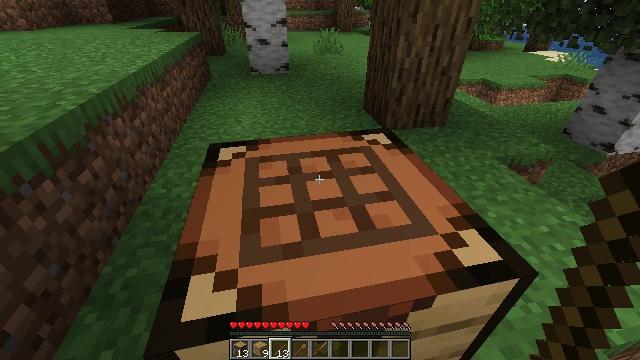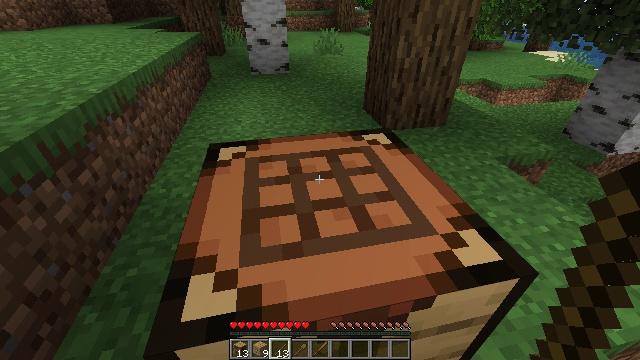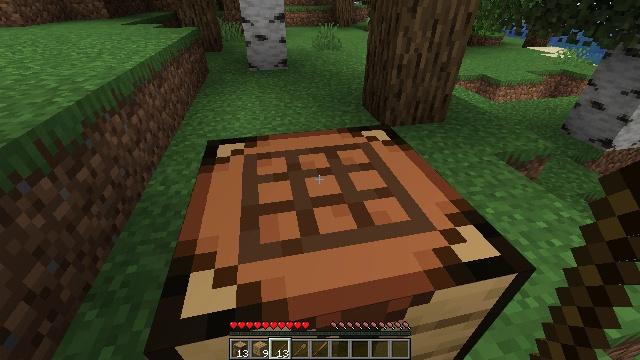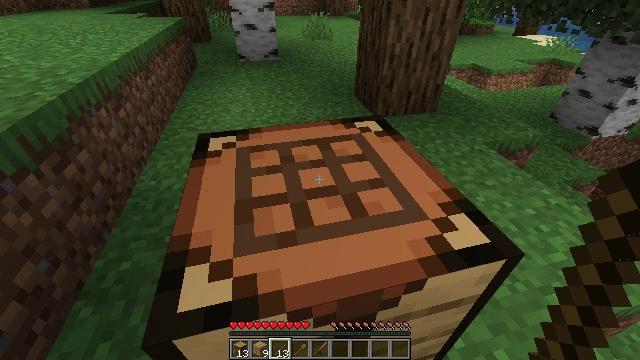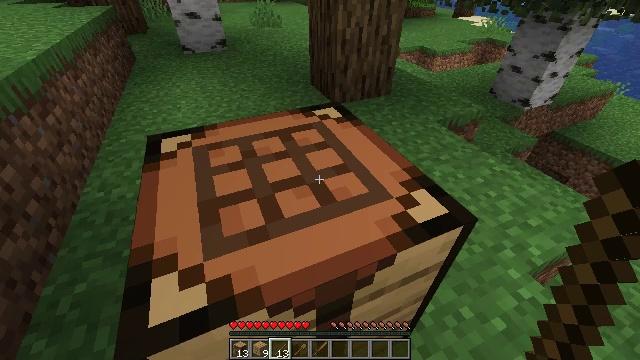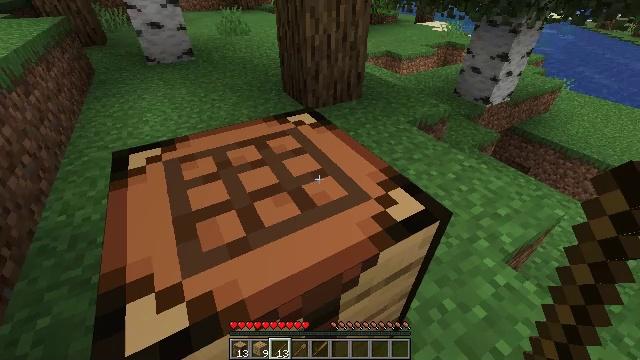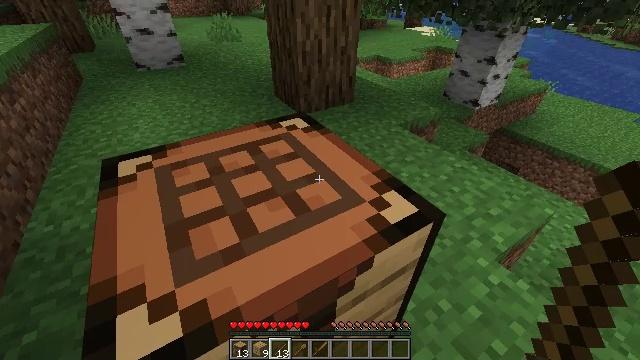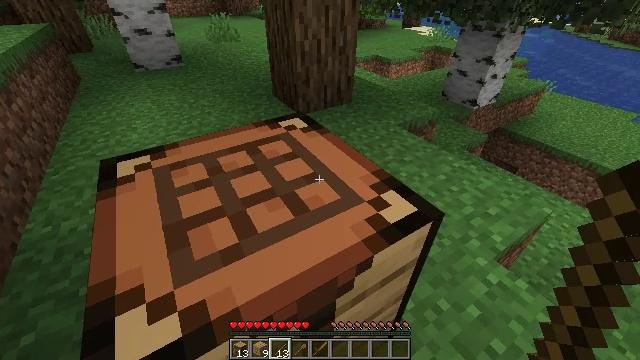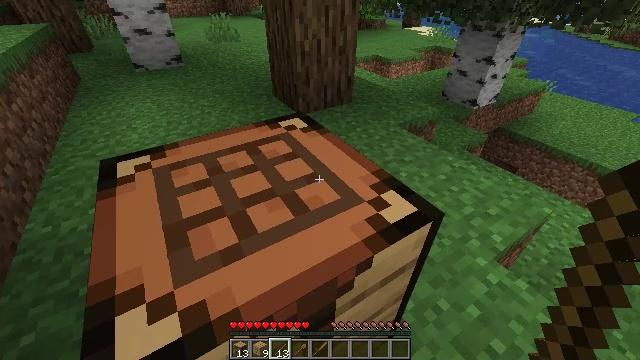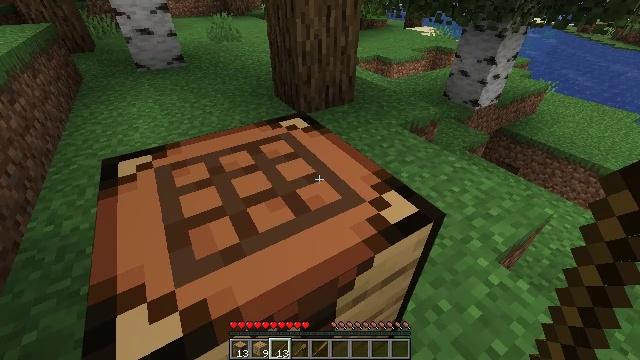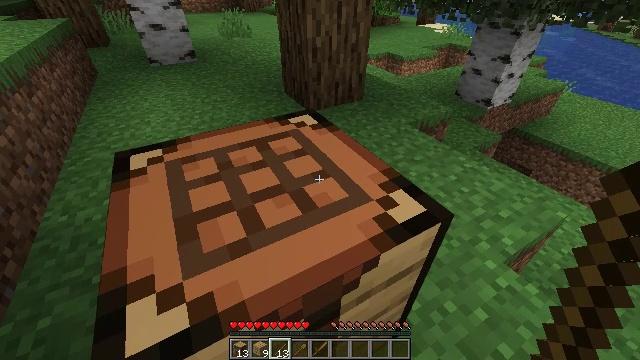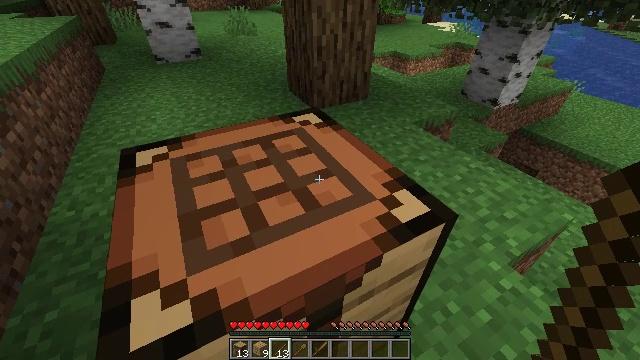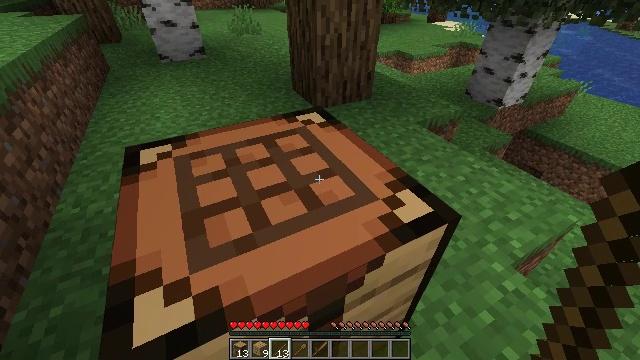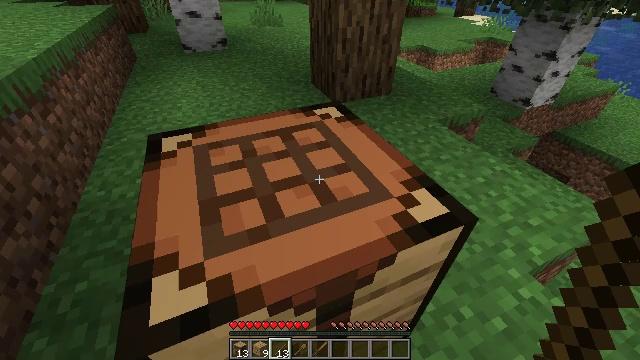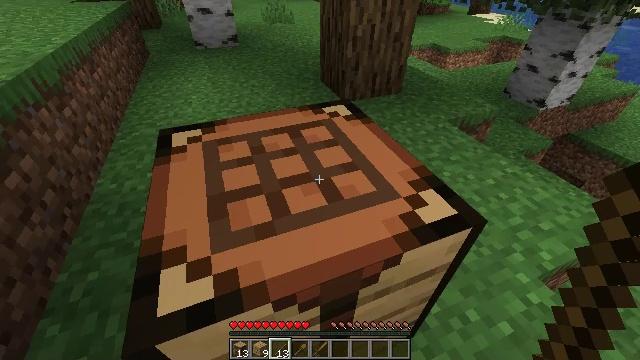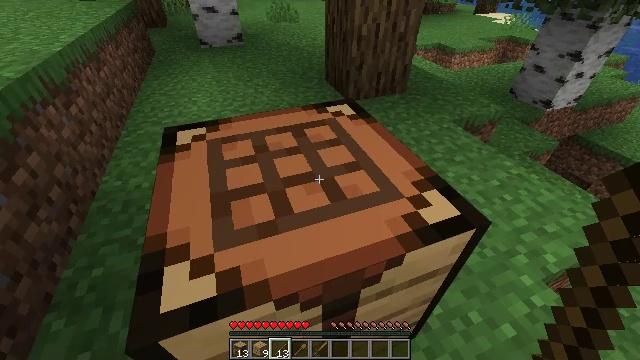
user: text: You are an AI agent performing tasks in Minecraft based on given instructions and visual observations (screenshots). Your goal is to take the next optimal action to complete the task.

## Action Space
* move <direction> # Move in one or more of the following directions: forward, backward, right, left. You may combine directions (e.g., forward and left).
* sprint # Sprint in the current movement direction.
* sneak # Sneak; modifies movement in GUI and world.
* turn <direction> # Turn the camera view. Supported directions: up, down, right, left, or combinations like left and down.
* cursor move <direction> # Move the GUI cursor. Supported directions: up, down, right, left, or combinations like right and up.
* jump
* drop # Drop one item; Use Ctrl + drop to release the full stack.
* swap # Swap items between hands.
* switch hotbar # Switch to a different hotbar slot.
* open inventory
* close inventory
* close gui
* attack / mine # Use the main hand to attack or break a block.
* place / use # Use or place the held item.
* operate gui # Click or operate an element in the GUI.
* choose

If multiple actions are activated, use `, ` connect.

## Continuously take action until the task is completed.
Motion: motion action
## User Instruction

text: Recycle the crafting table.
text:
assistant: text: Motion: no_op
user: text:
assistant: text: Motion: no_op
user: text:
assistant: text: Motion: turn right and down
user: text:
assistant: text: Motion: turn right and down
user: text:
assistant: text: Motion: turn right and up
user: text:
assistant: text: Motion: turn right
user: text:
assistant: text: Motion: no_op
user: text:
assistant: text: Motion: no_op
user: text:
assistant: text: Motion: no_op
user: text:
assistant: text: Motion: turn left
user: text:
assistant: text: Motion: turn left
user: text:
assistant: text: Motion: no_op
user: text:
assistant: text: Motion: turn left and down
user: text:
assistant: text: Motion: turn left
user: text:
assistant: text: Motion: no_op
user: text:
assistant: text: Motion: turn left
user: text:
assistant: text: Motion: turn left
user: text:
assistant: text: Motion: attack / mine
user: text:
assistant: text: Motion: attack / mine
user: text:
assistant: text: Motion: no_op
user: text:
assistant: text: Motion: no_op
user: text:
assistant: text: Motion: no_op
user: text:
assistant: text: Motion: no_op
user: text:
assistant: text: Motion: no_op
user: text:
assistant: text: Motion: no_op
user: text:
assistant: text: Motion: no_op
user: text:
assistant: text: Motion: no_op
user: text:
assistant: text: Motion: no_op
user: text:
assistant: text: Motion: no_op
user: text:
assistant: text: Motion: no_op